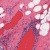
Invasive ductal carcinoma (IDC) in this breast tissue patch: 0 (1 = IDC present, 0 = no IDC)